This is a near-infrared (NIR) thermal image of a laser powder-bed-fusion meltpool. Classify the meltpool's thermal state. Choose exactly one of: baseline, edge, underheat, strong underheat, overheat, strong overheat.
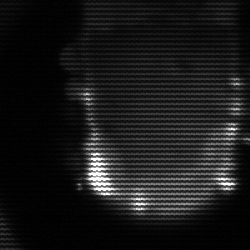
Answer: baseline